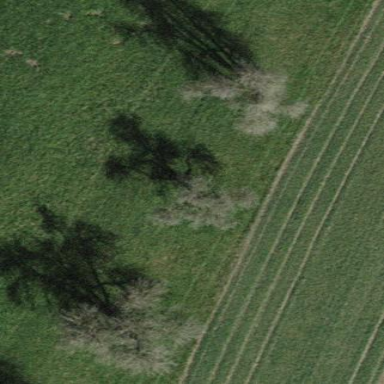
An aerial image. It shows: Orchard.